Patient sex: M
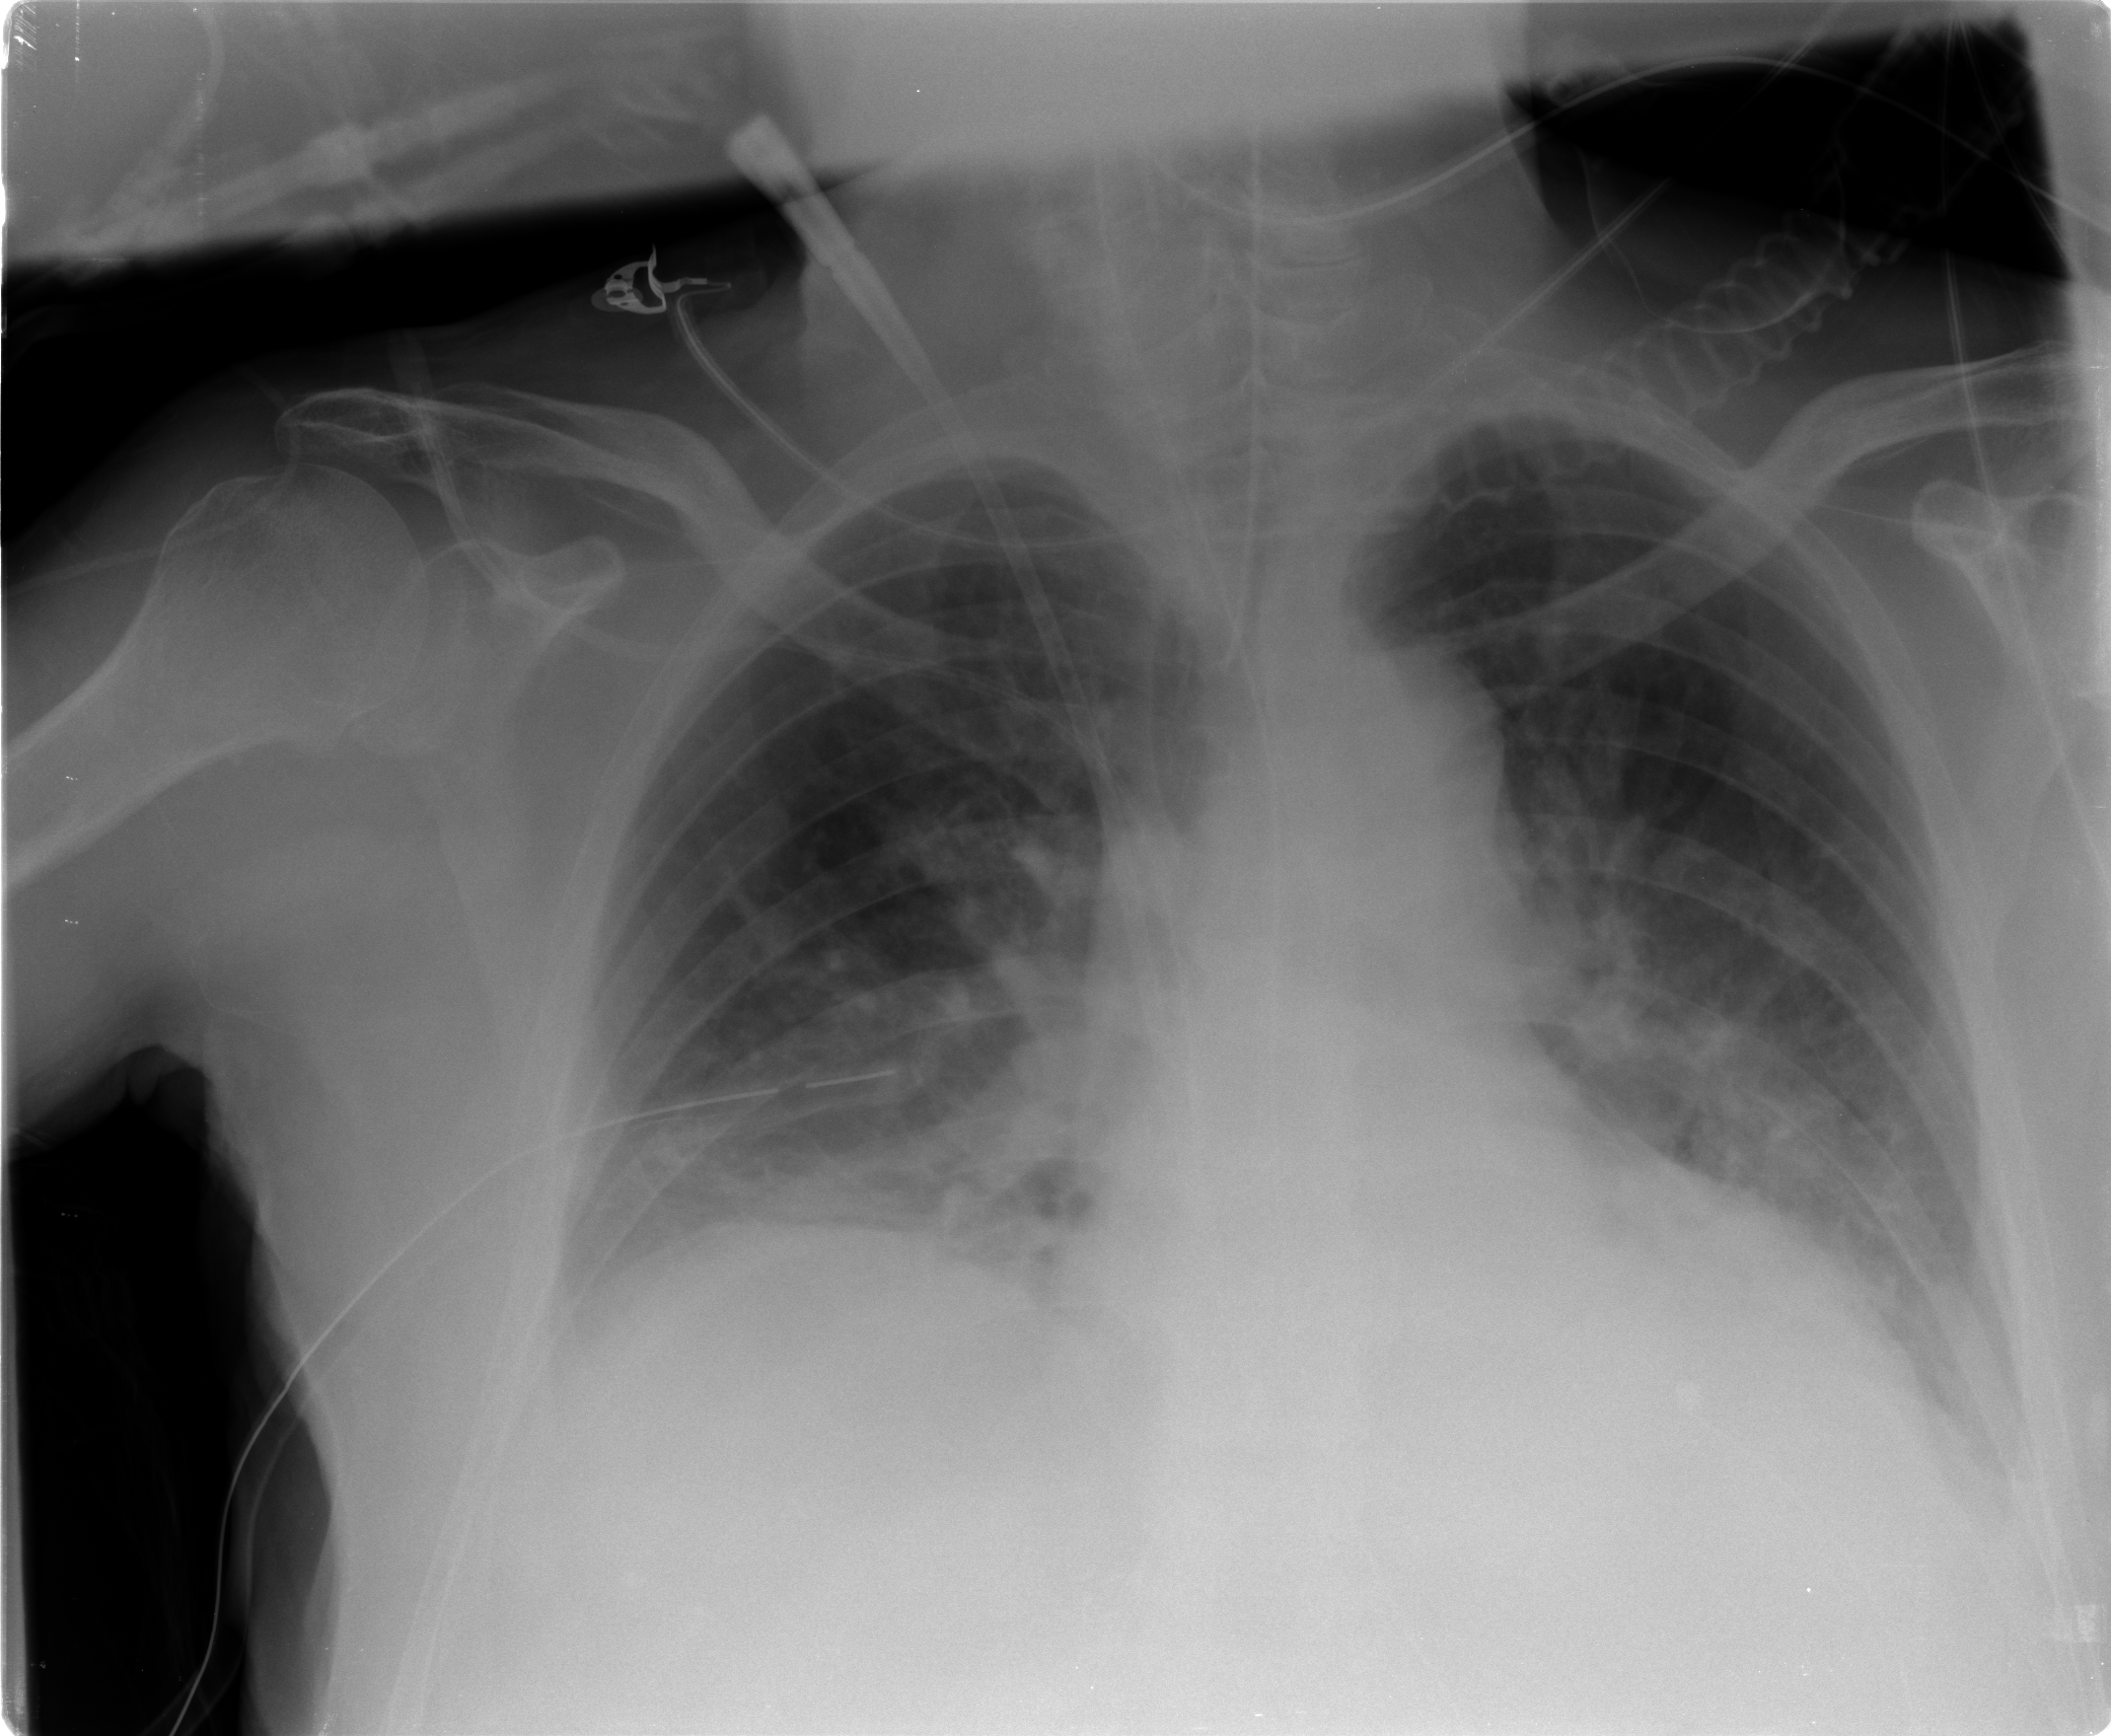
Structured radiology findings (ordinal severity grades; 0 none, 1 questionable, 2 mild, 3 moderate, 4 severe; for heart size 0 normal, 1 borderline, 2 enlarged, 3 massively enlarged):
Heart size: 0
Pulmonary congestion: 1
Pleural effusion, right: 2
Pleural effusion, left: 2
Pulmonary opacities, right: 1
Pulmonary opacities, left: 1
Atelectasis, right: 2
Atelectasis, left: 2